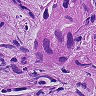
Metastatic tissue present: yes